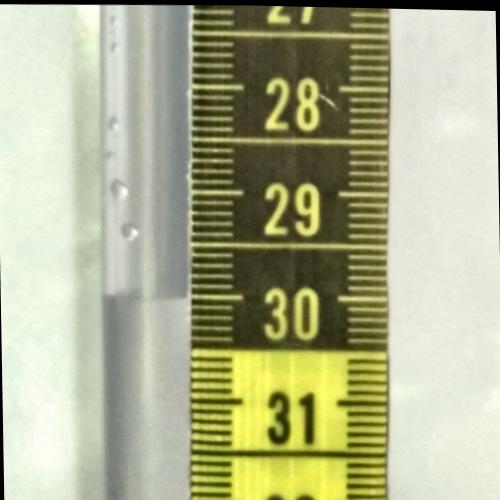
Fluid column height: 30.0 cm